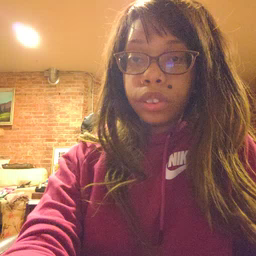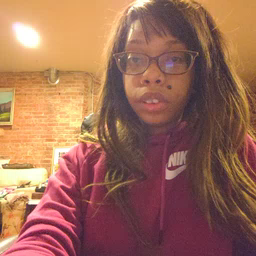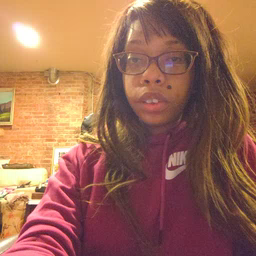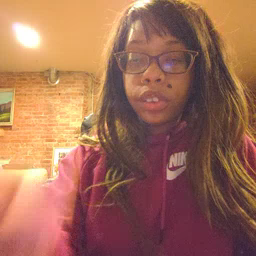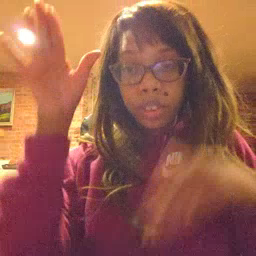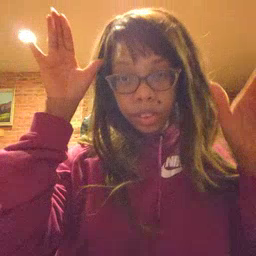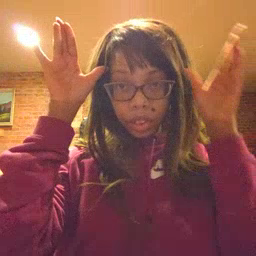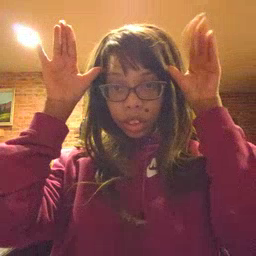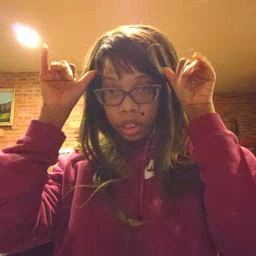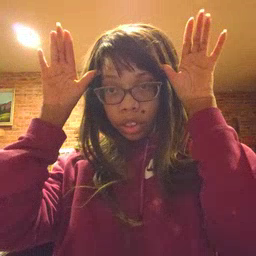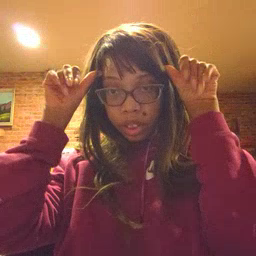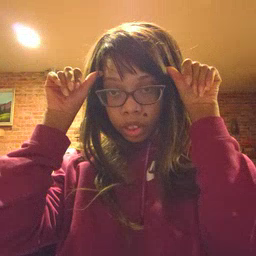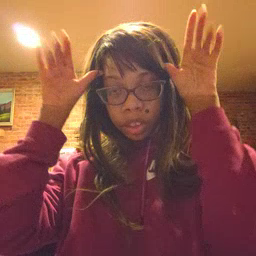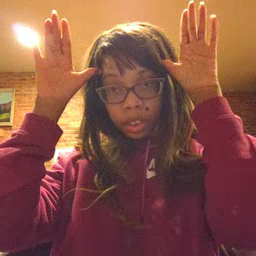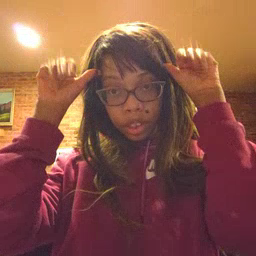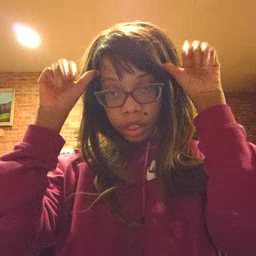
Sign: donkey